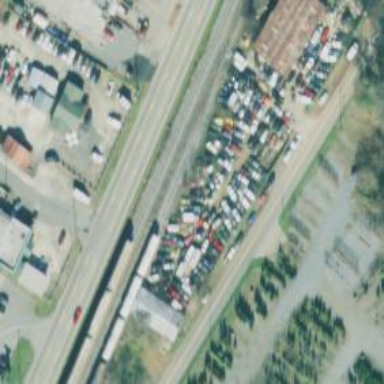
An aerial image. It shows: Railway siding for service.